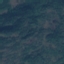
Label: Forest